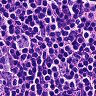
Metastatic tissue present: no